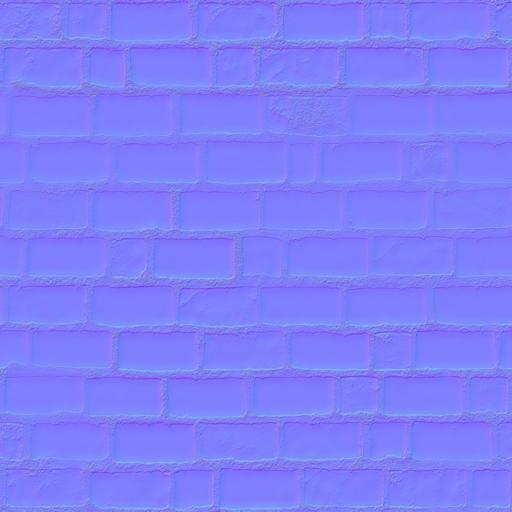
brick bricks dark red smooth